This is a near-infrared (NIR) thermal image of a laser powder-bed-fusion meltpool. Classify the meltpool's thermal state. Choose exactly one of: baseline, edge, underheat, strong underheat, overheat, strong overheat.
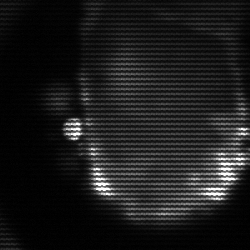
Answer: baseline